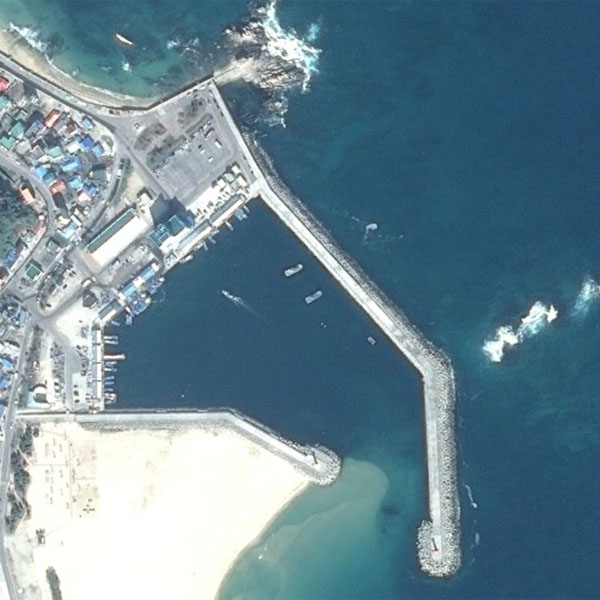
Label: Port